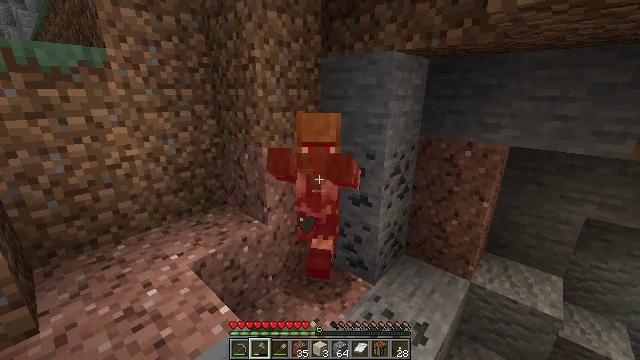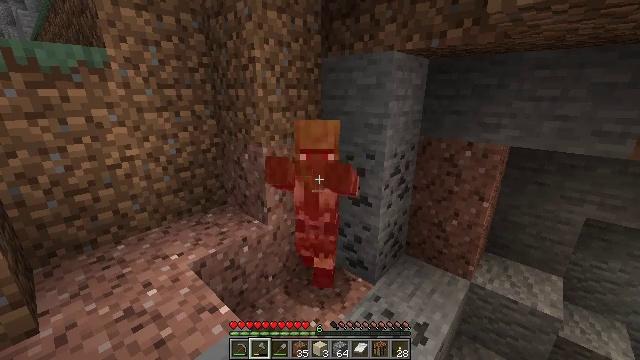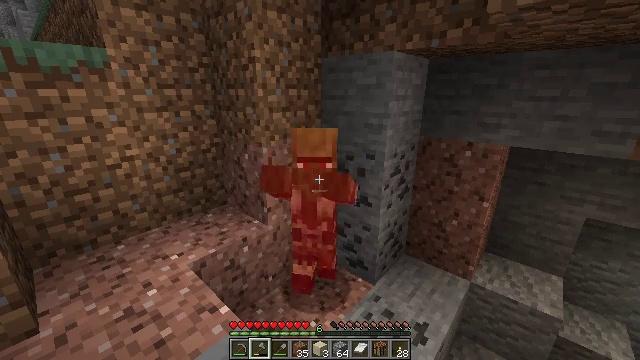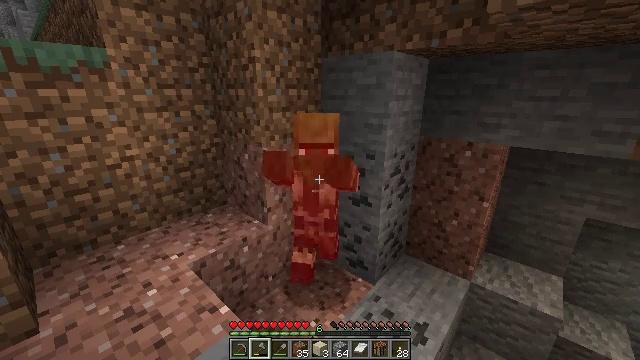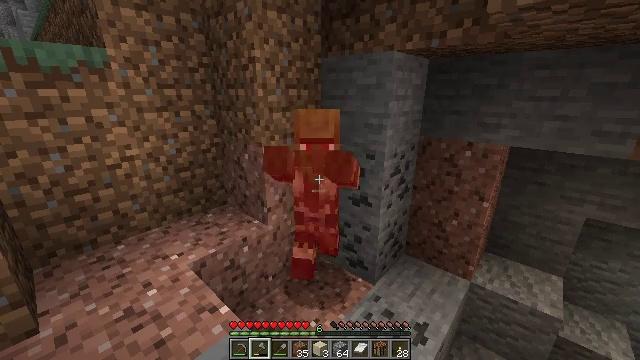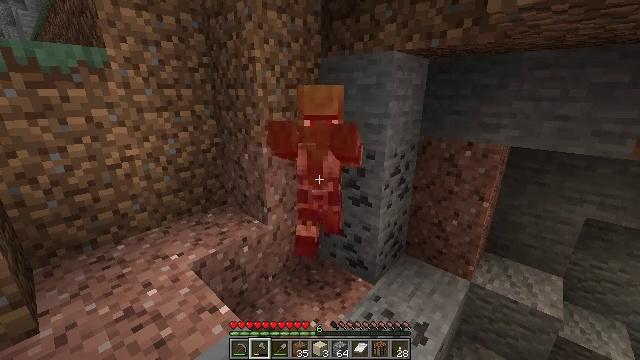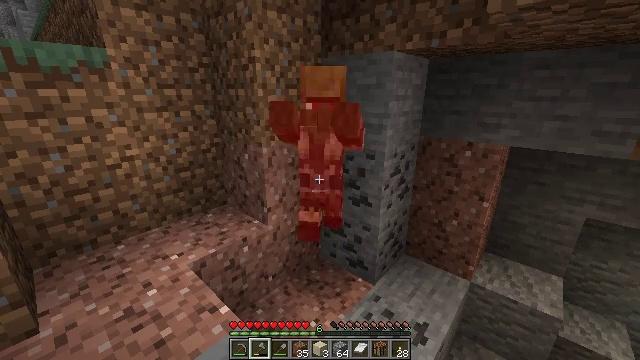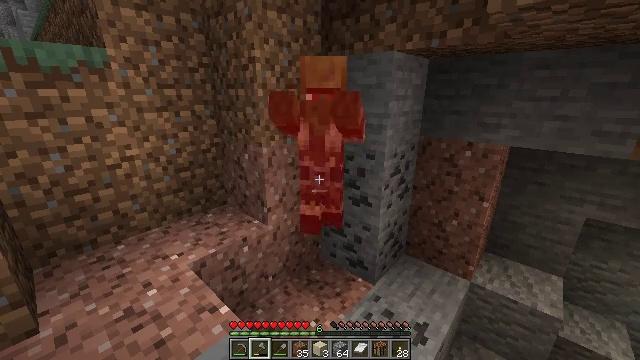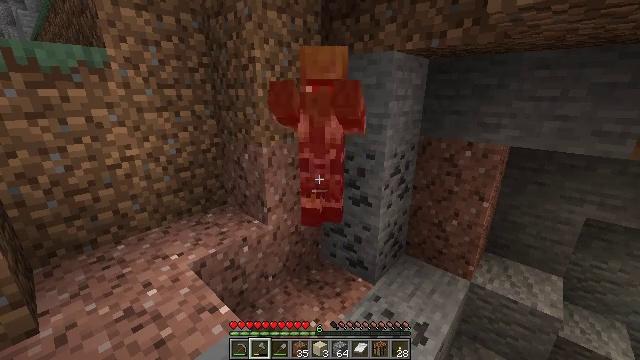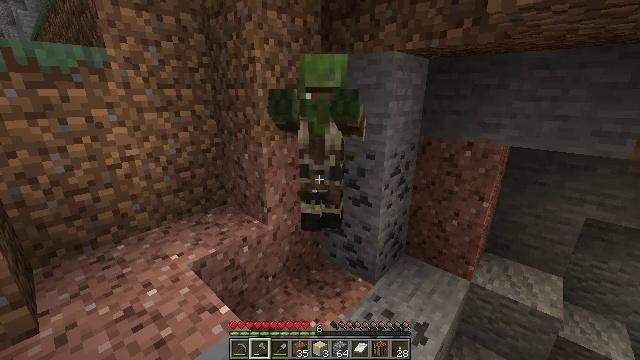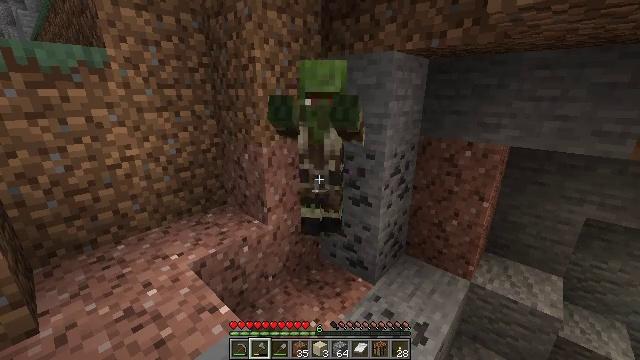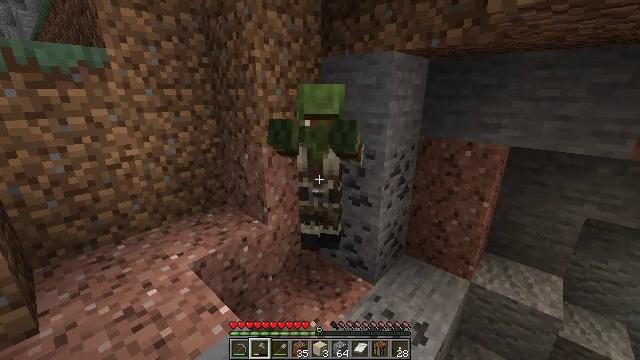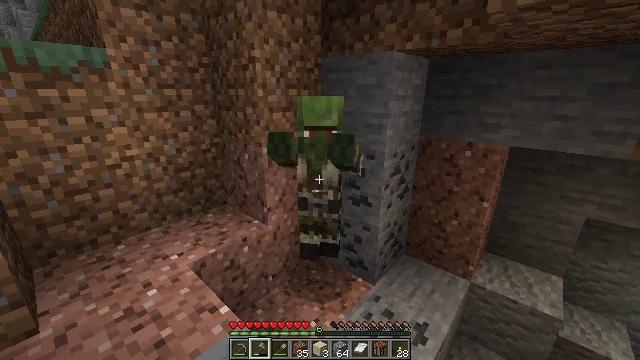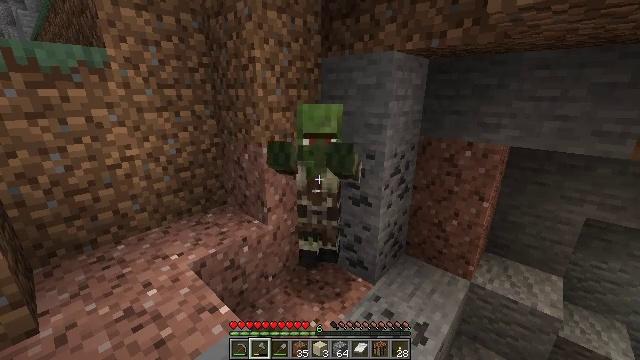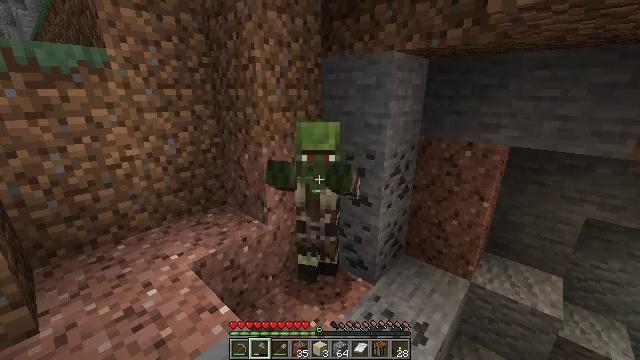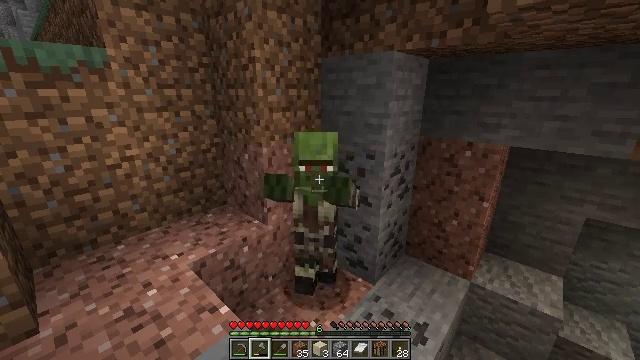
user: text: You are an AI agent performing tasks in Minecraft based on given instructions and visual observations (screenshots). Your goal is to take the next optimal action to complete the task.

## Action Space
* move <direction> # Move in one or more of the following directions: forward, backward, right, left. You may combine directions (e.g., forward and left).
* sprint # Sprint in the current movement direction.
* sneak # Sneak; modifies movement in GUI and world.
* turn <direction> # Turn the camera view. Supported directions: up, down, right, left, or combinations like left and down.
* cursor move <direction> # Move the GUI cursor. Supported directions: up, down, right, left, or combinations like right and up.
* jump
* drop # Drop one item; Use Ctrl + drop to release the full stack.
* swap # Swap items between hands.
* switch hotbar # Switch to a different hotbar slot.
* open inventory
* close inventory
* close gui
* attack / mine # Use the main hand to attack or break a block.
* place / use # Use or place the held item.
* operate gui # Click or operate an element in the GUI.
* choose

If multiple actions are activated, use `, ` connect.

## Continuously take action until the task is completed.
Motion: motion action
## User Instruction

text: Kill undead mobs.
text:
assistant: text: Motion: no_op
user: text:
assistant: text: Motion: attack / mine
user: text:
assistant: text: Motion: attack / mine
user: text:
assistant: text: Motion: attack / mine
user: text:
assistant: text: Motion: attack / mine
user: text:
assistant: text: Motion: attack / mine
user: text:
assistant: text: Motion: attack / mine
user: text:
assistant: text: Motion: attack / mine
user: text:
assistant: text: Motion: attack / mine
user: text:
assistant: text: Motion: attack / mine
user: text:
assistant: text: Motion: attack / mine
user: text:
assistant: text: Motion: attack / mine
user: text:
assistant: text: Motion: attack / mine
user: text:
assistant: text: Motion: no_op
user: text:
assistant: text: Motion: attack / mine
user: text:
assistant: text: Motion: attack / mine
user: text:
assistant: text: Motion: attack / mine
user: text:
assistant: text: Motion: attack / mine
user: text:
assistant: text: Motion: attack / mine
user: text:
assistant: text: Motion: attack / mine